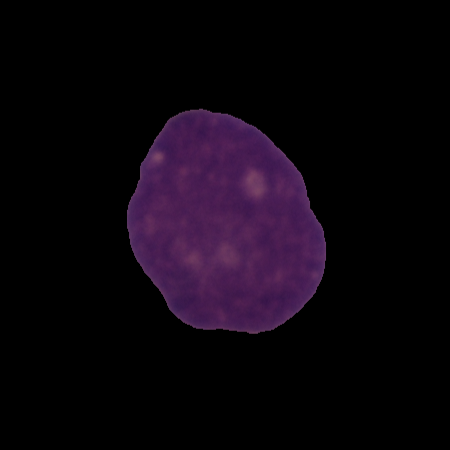
Label: cancer